Aerial crown-view tile of a tropical tree (Barro Colorado Island, Panama), acquired 20241014:
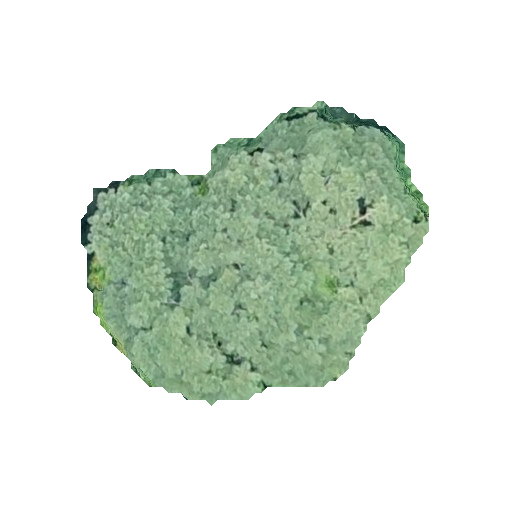
Species: Jacaranda copaia
GBIF accepted scientific name: Jacaranda copaia
Crown area: 111.763 m²